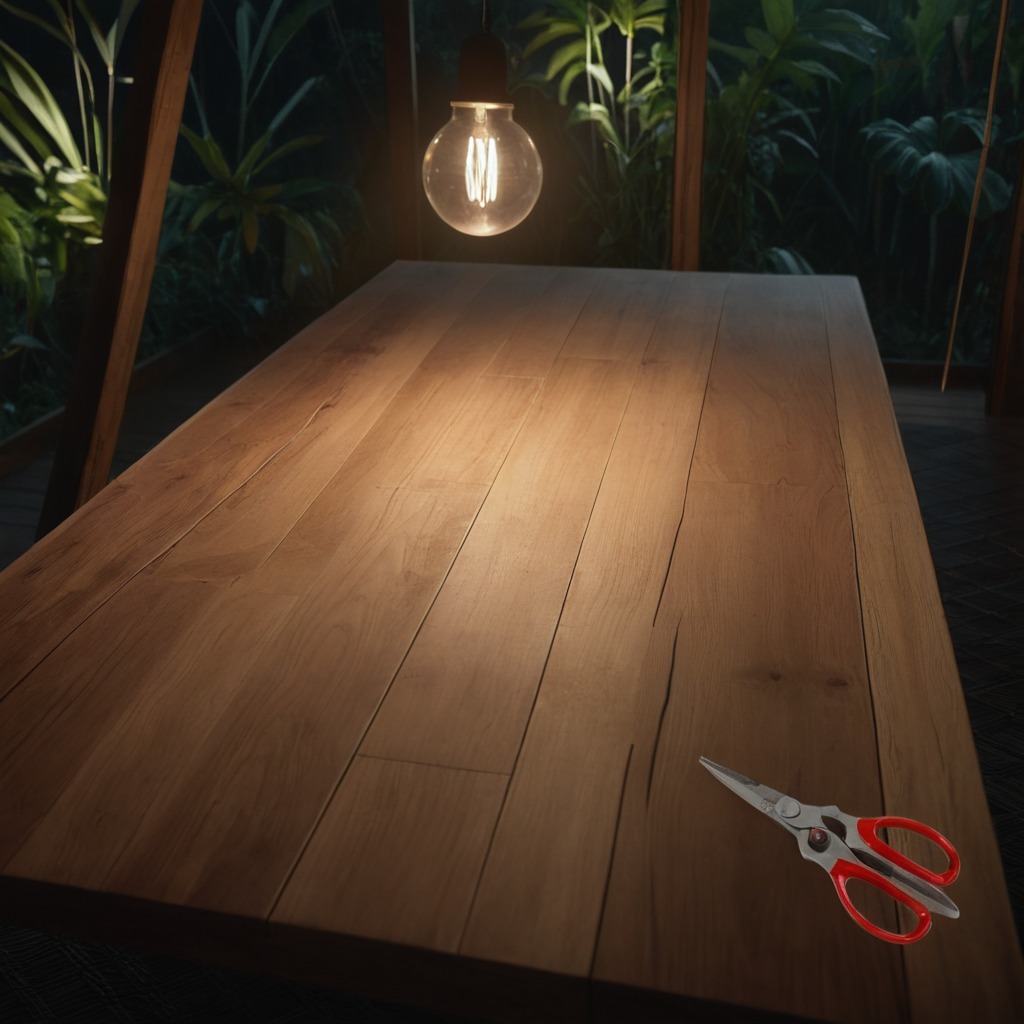
A scissor is lying on the wooden table inside a jungle field workshop tent at night.